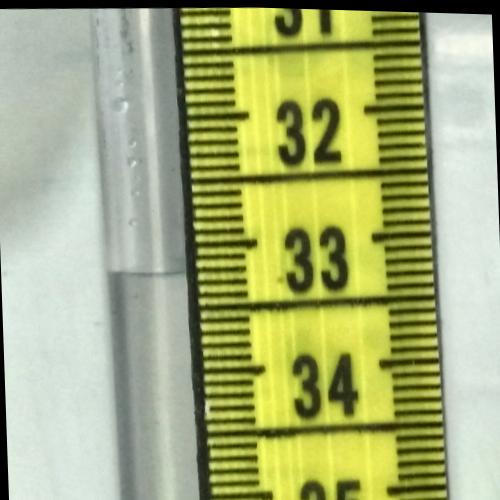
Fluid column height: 33.2 cm